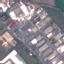
Land use / land cover class: Industrial